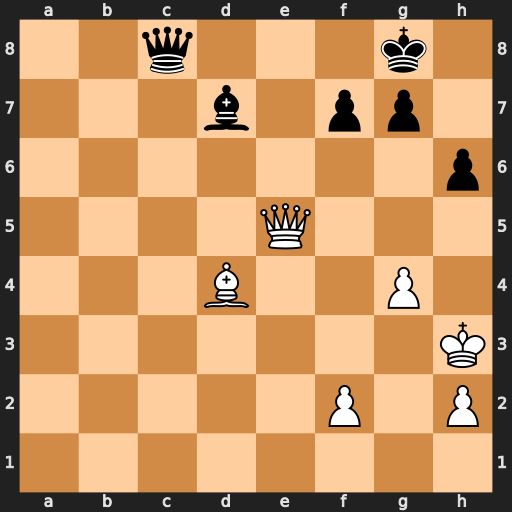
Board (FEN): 2q3k1/3b1pp1/7p/4Q3/3B2P1/7K/5P1P/8
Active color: w
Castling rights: -
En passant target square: -
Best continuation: Qxg7#